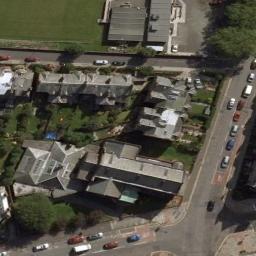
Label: church